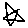
Label: star